Aerial crown-view tile of a tropical tree (Barro Colorado Island, Panama), acquired 20250616:
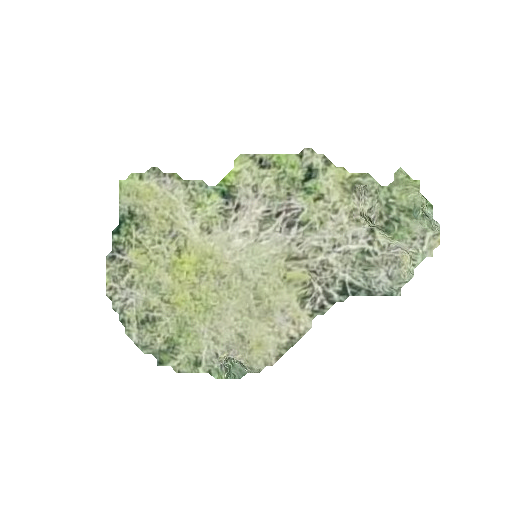
Species: Tabebuia rosea
GBIF accepted scientific name: Tabebuia rosea
Crown area: 75.817 m²